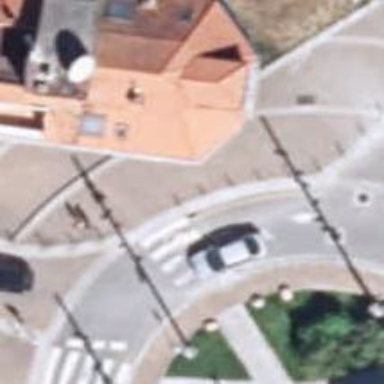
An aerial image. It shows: Marked road crossing.